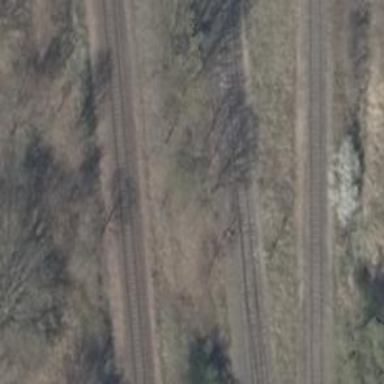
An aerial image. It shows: Railway switch with the turnout on the left side.